Question: I am using the EGORefreshTableHeaderView [1] to fetch new data from a server into a UITableView.
This works pretty good but in iOS 5.1 the EGORefreshTableHeaderView does not scroll back into the intended height when the user releases the pull down. Normally it should scroll back to an 'contentInset' of 60px. Then the loading view should be visible for the time which the loading process takes and after that scroll back to 0px inset.
The first scroll-back should happen in the 'egoRefreshScrollViewDidEndDragging:scrollView' method.
'''
- (void)egoRefreshScrollViewDidEndDragging:(UIScrollView *)scrollView {
BOOL _loading = NO;
if ([_delegate respondsToSelector:@selector(egoRefreshTableHeaderDataSourceIsLoading:)]) {
_loading = [_delegate egoRefreshTableHeaderDataSourceIsLoading:self];
}
if (scrollView.contentOffset.y <= - 65.0f && !_loading) {
if ([_delegate respondsToSelector:@selector(egoRefreshTableHeaderDidTriggerRefresh:)]) {
[_delegate egoRefreshTableHeaderDidTriggerRefresh:self];
}
[self setState:EGOOPullRefreshLoading];
[UIView beginAnimations:nil context:NULL];
[UIView setAnimationDuration:0.2];
scrollView.contentInset = UIEdgeInsetsMake(60.0f, 0.0f, 0.0f, 0.0f);
[UIView commitAnimations];
//I've also tried it with block animations! But doesn't work!
/*[UIView animateWithDuration:0.2 animations:^{
scrollView.contentInset = UIEdgeInsetsMake(60.0f, 0.0f, 0.0f, 0.0f);
}];*/
}
}
'''
The problem is that when a user releases the scroll view on the half of the screen (shown in the screenshot below), the scrollview does not bounce back into the 60px inset where it should reload the data.
My first idea was that it is because of the animations. So I changed it to block animations but nothing changes. I guess the problem is that the animations are not executed on 'commitAnimations' rather at the end of the loading.

Does anyone have a solution for this?
<URL>
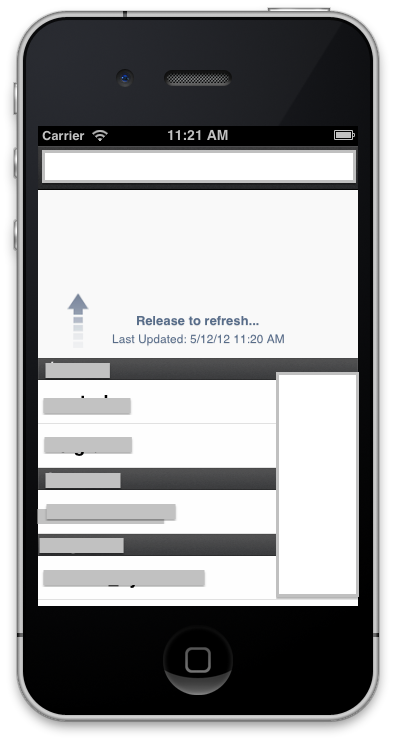
Answer: I would pull up their demo application and follow their delegate methods.
put this inside didEndDragging:
'''
[_delegate egoRefreshScrollViewDidEndDragging:scrollView];
'''